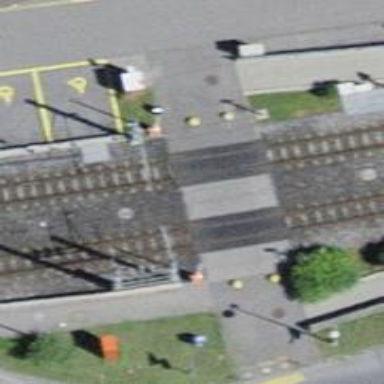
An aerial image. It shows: Crossing for the railway.